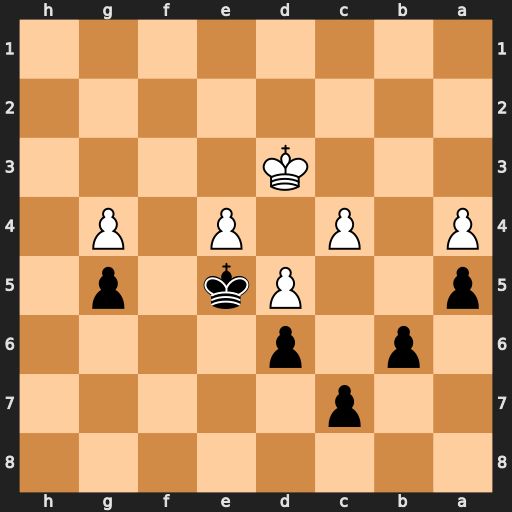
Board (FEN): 8/2p5/1p1p4/p2Pk1p1/P1P1P1P1/3K4/8/8
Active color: b
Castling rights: -
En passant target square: -
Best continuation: Kf4 Kd4 Kxg4